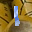
Label: 1